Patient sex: F
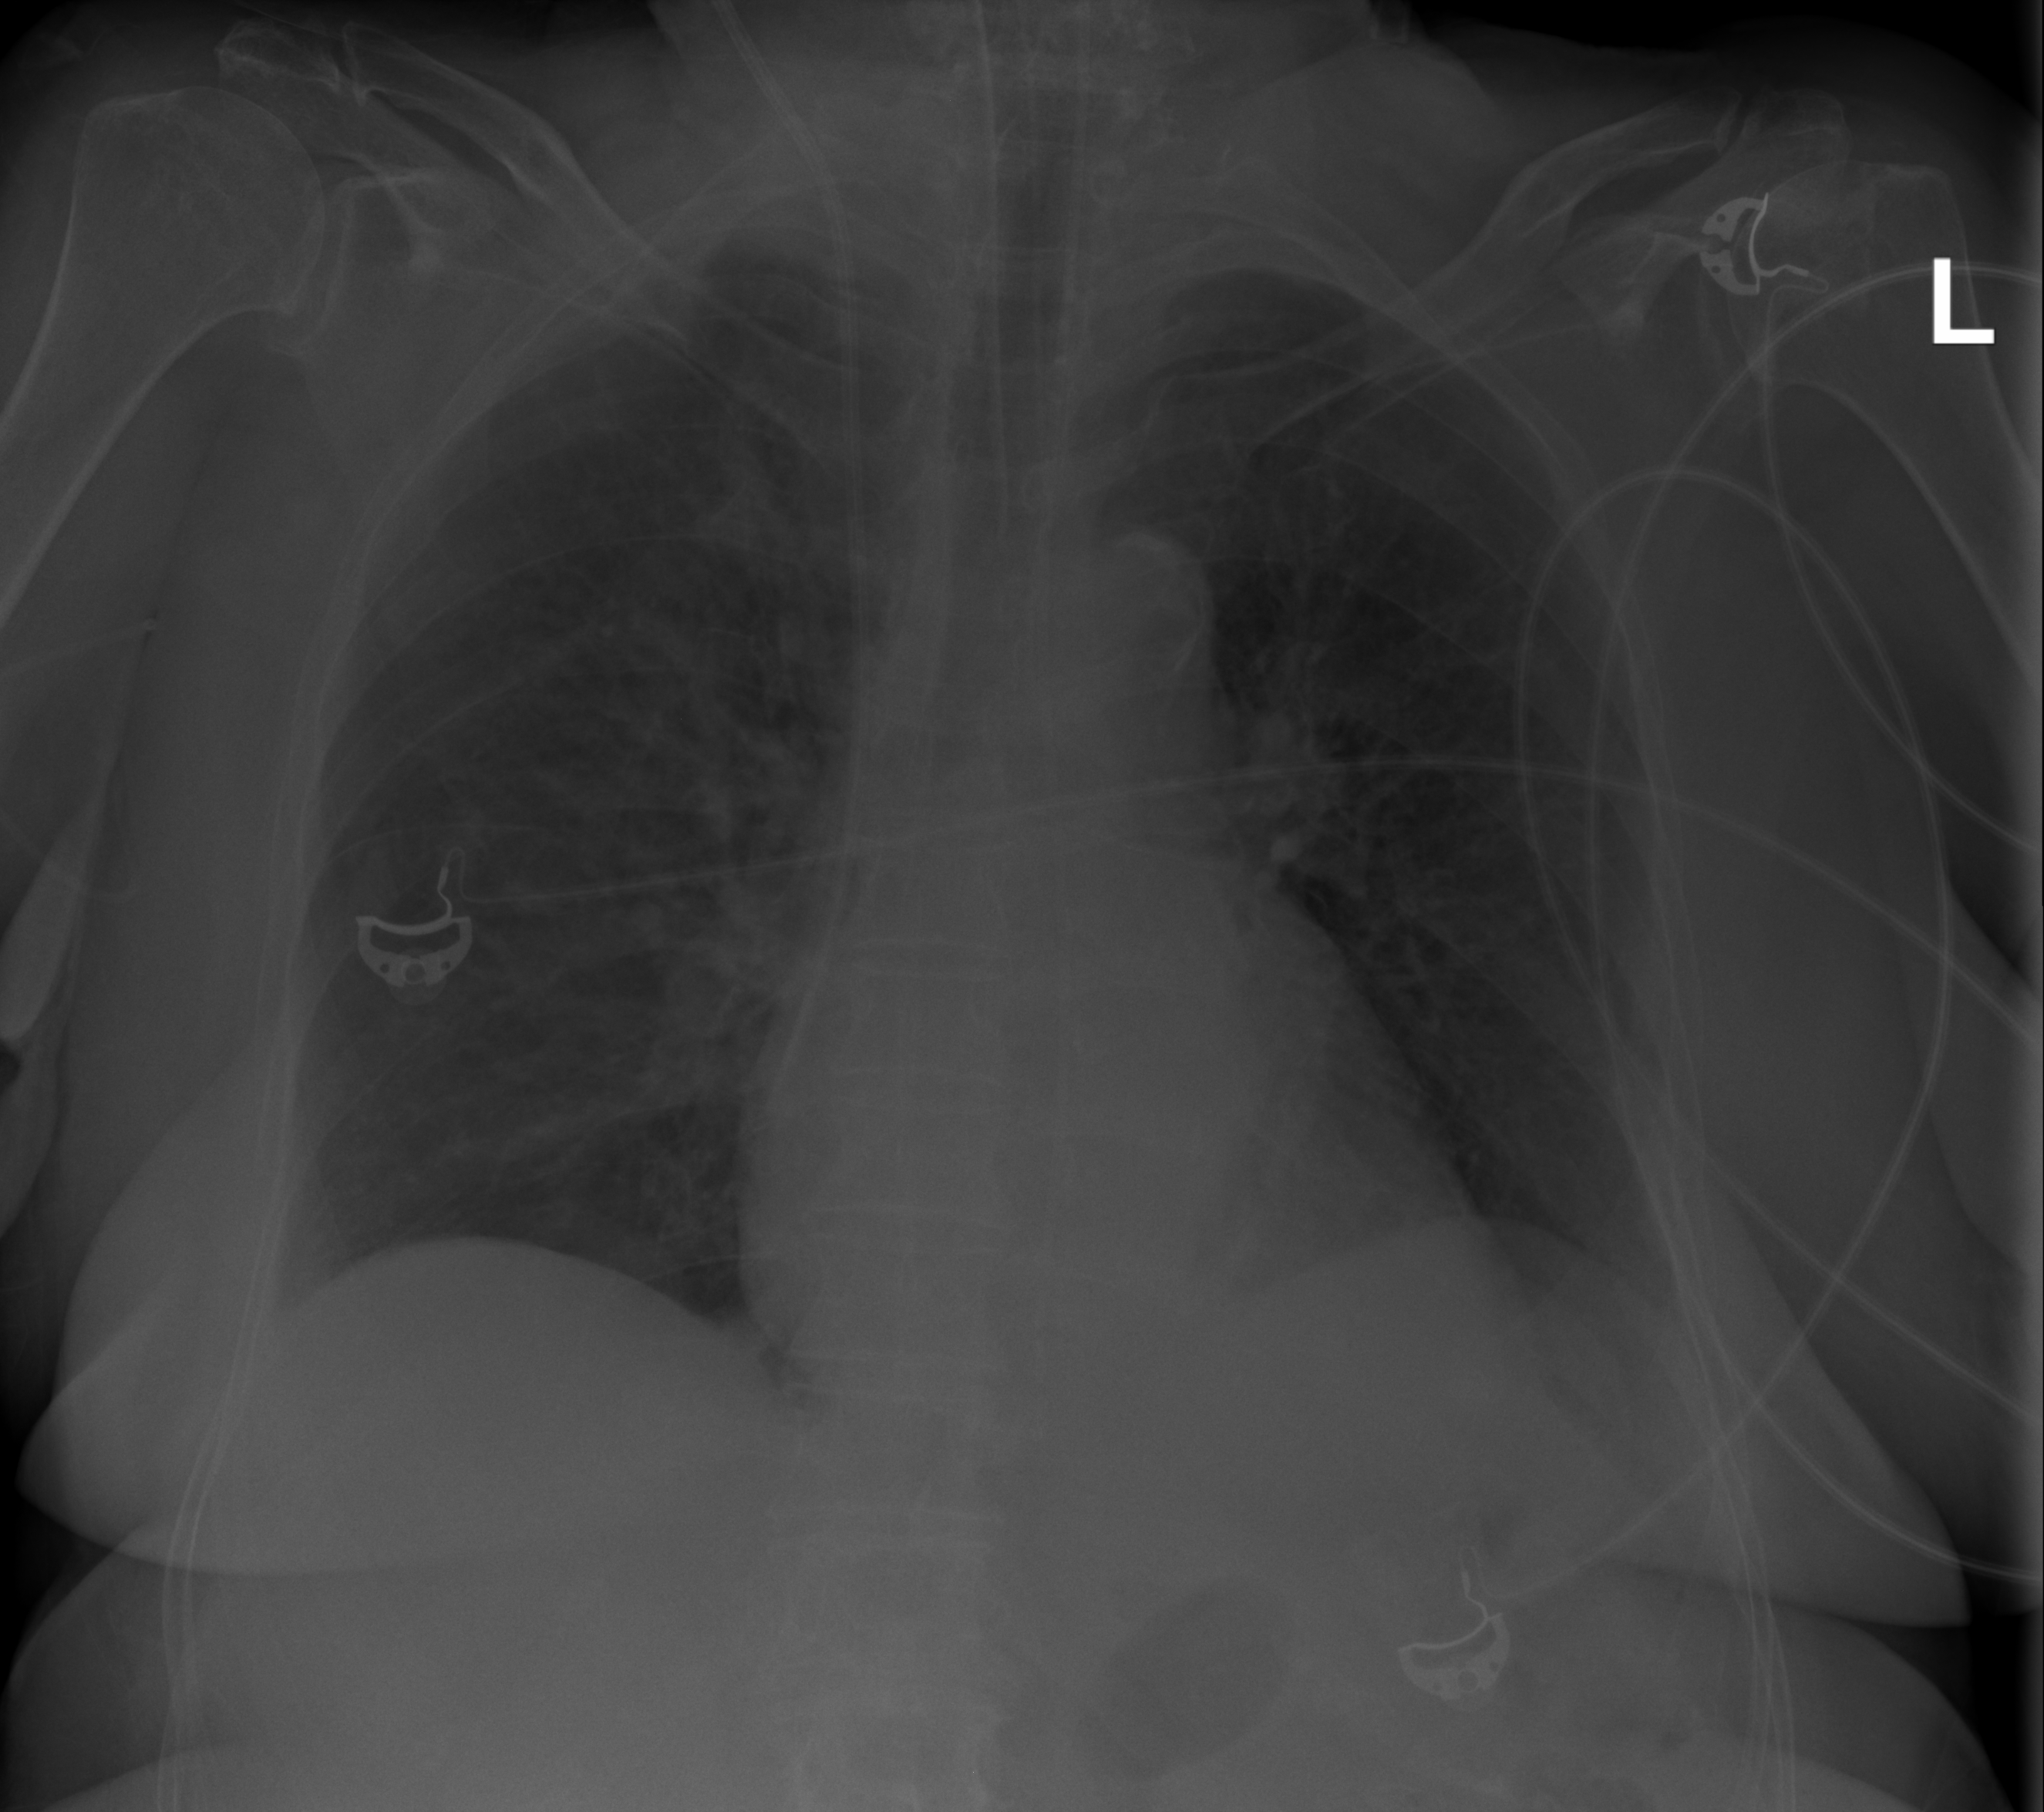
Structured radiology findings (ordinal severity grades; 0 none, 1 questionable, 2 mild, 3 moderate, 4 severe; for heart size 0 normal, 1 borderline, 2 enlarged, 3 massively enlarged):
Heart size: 2
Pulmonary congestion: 2
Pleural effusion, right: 0
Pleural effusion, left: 0
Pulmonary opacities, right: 0
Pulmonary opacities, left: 0
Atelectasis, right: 0
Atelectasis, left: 0